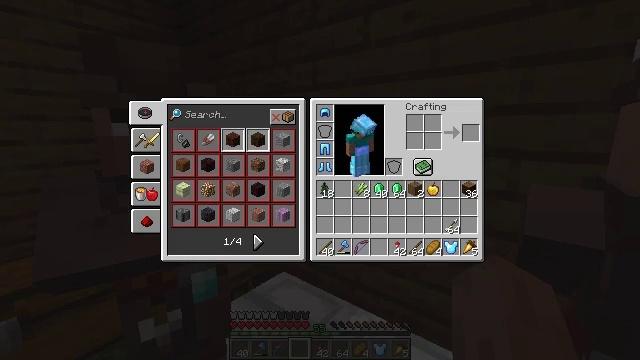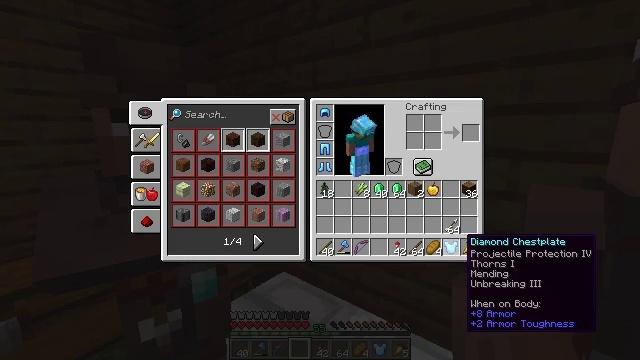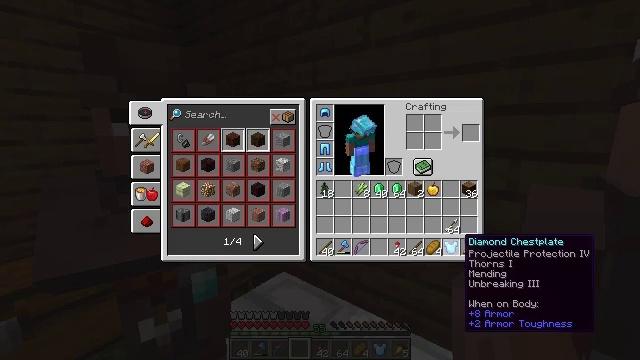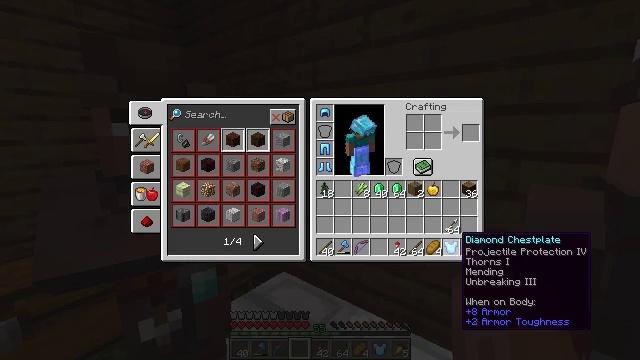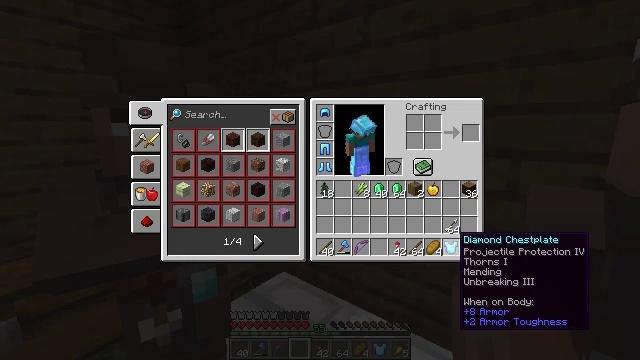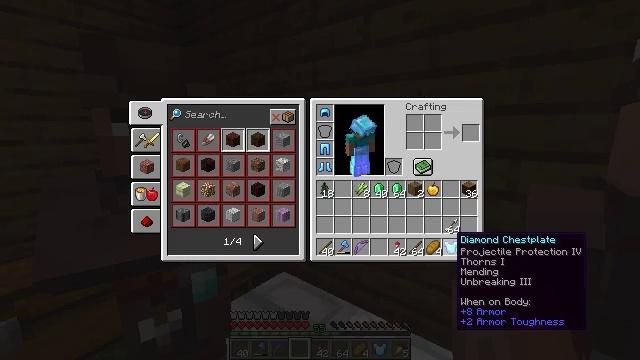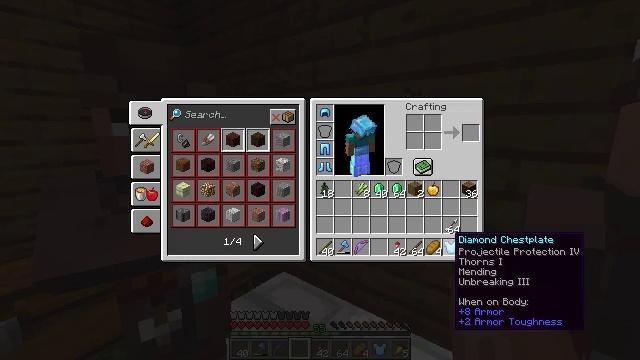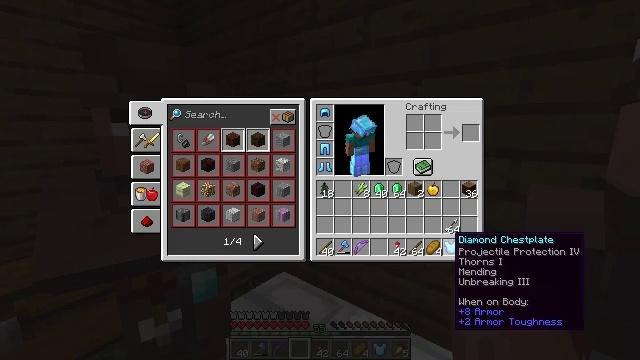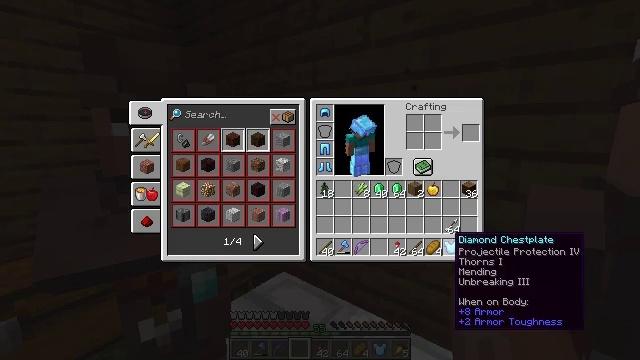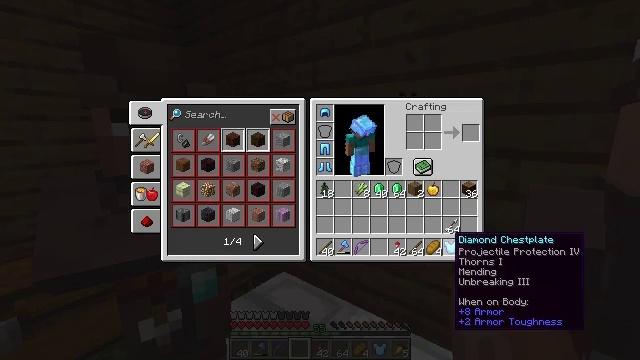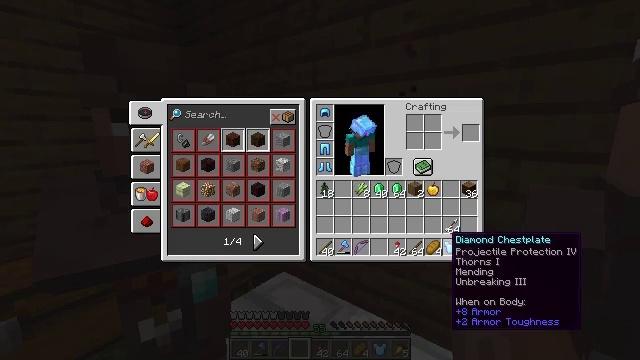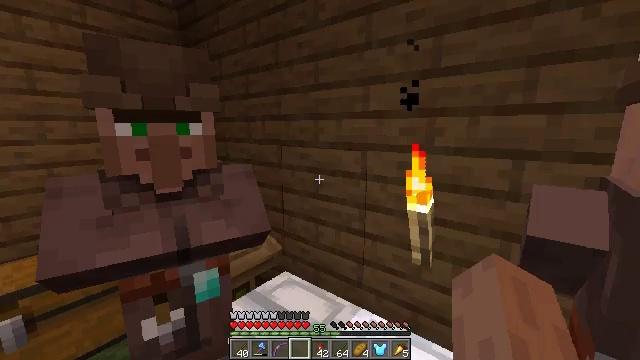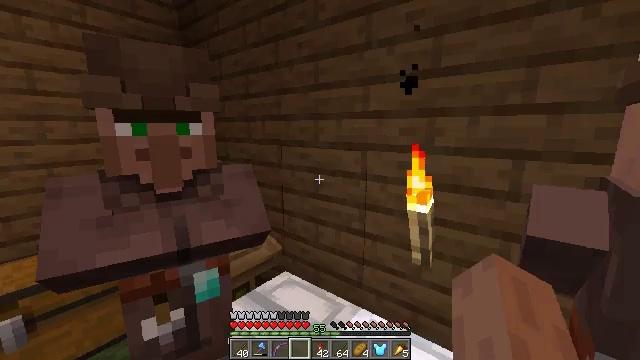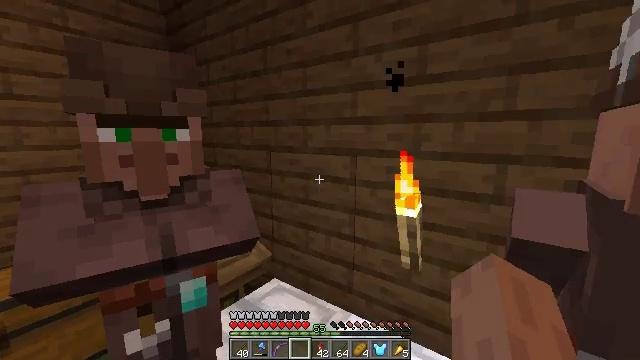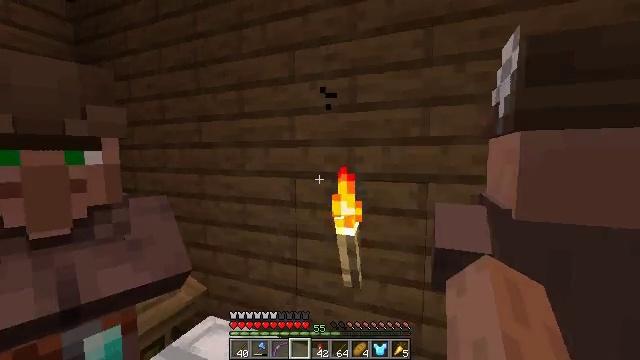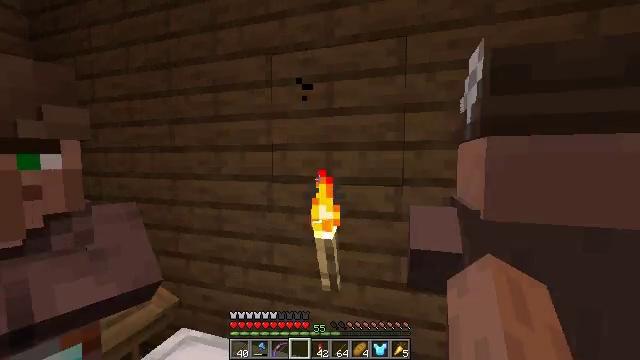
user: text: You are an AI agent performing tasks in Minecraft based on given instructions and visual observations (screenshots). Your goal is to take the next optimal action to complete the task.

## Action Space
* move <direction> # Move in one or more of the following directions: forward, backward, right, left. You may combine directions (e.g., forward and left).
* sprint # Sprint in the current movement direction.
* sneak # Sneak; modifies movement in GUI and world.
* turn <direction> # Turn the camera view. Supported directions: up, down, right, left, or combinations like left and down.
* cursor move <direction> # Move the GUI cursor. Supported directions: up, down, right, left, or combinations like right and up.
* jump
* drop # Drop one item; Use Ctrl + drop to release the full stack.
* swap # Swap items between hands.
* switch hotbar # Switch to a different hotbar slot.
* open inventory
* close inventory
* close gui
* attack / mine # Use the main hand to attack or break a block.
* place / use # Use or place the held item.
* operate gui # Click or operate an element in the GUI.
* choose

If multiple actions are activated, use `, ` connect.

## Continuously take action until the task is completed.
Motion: motion action
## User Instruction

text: Make an experience bottle in the crafting table.
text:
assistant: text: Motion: cursor move left
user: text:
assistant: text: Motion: no_op
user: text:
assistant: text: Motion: no_op
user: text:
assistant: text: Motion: no_op
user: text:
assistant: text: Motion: no_op
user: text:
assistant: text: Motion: no_op
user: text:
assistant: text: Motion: no_op
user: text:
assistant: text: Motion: no_op
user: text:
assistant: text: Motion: no_op
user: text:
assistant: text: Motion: no_op
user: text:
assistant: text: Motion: close inventory
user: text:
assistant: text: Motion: close inventory
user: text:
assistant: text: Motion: turn right and up, close inventory
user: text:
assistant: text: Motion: turn right and up
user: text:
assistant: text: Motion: turn right
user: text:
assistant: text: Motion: turn left and down
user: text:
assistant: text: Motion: turn left
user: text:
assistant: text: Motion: move forward, turn left
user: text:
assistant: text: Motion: move forward, turn left and up
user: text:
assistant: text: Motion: move forward
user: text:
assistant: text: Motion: move forward, sprint
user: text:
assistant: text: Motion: move forward, sprint
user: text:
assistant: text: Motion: move forward, sprint, turn left and down
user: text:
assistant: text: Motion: move forward, sprint, turn left and down
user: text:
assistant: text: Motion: move forward, sprint
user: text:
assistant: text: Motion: move forward, sprint, turn right, jump
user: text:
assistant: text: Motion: move forward, sprint, turn right, jump
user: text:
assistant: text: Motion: move forward, sprint, turn right and down, jump
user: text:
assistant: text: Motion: move forward, sprint, turn right and down, jump
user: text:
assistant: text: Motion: move forward, sprint, turn right, jump